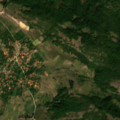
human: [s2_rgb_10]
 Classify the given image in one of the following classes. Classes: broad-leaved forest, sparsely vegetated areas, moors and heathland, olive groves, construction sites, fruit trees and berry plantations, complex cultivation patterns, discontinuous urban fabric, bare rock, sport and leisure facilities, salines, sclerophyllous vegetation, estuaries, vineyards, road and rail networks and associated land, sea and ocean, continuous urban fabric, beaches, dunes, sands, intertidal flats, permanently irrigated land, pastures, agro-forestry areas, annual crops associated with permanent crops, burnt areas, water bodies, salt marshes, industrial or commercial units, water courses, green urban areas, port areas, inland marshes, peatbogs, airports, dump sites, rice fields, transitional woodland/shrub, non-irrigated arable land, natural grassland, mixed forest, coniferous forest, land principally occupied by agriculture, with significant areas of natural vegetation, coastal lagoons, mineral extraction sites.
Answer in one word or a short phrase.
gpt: complex cultivation patterns, land principally occupied by agriculture, with significant areas of natural vegetation, broad-leaved forest, natural grassland, transitional woodland/shrub